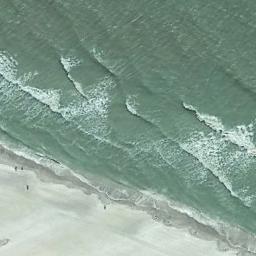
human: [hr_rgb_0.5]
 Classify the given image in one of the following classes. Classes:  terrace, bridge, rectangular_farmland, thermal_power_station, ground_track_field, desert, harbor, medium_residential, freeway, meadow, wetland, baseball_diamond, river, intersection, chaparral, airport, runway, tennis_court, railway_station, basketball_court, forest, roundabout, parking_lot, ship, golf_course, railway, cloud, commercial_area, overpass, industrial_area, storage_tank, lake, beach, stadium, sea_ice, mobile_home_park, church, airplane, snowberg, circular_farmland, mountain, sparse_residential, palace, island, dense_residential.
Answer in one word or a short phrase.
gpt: beach